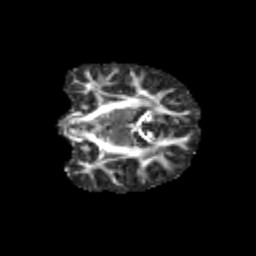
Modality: FA
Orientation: coronal
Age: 11
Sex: male
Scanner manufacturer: siemens
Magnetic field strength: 3 T
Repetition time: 3.8 s
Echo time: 0.07 s